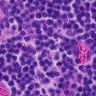
Metastatic tissue present: no